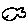
Label: fish